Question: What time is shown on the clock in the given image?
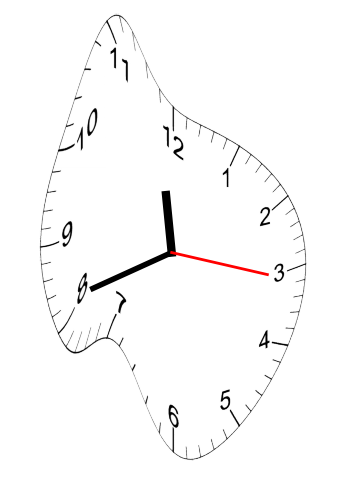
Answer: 11:41:16